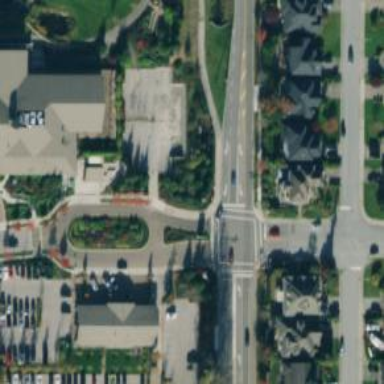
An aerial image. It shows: Shared cycleway on residential road.